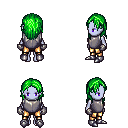
a pixel art fantasy rpg character, female body template, dark elf, purple skin, steel chest armor, gold greaves, green long hairstyle, metal gloves, metal boots, four views (front, back, left, right), 2x2 character sprite sheet, small pixel art, hard edges, no anti-aliasing